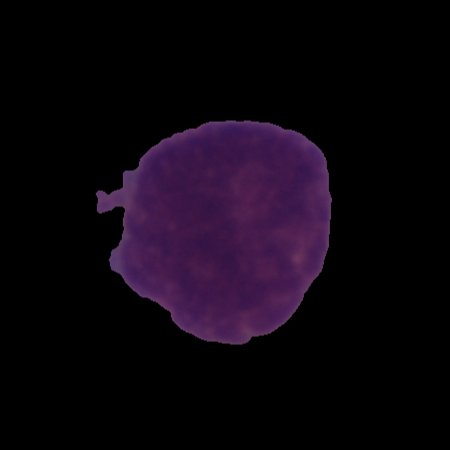
Label: healthy